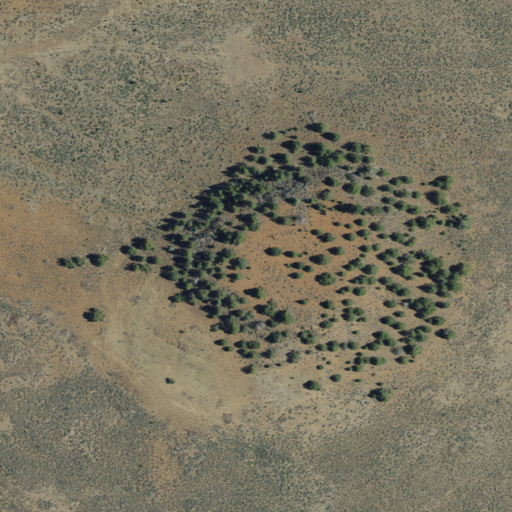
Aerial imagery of mountain in California named Bosco Hill containing shrub, evergreen forest, and grassland